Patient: sex F, age 56
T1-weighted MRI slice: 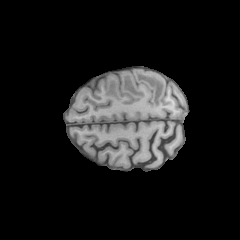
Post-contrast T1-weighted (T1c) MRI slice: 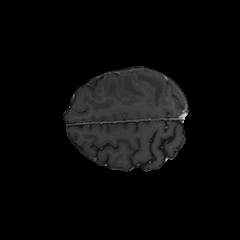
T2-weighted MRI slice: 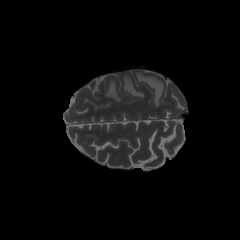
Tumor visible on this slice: yes
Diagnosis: Glioblastoma, IDH-wildtype
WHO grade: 4